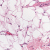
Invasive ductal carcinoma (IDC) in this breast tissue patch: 0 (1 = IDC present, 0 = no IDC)